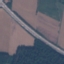
Label: Highway